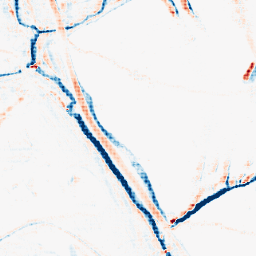
Category: morphological
Decomposition family: morphological_rect
Decomposition parameters: operation: average
width: 10
height: 5
Upsampling method: sinc_hamming
Upsampling parameters: scale: 8
kernel_size: 8
Upsampling scale: 8